Question: I am having some troubles with retrieving the data from the database scheme and displaying it in a grid, this is the sql scheme i use:

The view:
'''
{% extends 'MyBundle:Default:index.html.twig' %}
{% block body %}
<table class="table table-striped table-bordered">
<tr>
<th>Player name</th>
{% for action in actions %}
<th>{{ action.displayName }}</th>
{% endfor %}
</tr>
{% for stat in stats %}
<tr>
<td>{{ stat.playername }}</td>
{% for key, action in actions %}
{% for key2, a in stat.actions|group('id', stat.id) if (key2 == (key + 1)) %}
<td>{{ a|length }}</td>
{% else %}
<td>0</td>
{% endfor %}
{% endfor %}
</tr>
{% else %}
<p>No statistics have been found</p>
{% endfor %}
</table>
{% endblock %}
'''
the group function is used to group the data per user, this is the function i wrote :
namespace MyName\MyBundle\Twig;
'''
class GroupExtension extends \Twig_Extension
{
public function getFilters()
{
return array(
new \Twig_SimpleFilter('group', array($this, 'arrayGroup')),
);
}
public function arrayGroup($array, $element, $playerid)
{
$outputArr = array();
foreach($array as $key => $value)
{
if($value->getPlayer()->getId() == $playerid)
{
$outputArr[$value->getAction()->getId()][] = $value;
}
}
return $outputArr;
}
/**
* {inheritDoc}
*/
public function getName()
{
return 'group_extension';
}
}
'''
Everything works and such but it loads very slow ( I filled the tables with dummy records )
I think this is because i made a oneToMany relationship in the player entity to easily group everything. I just don't know any other possibilities.
This is the player entity
'''
use Doctrine\ORM\Mapping as ORM;
/**
* Player
*
* @ORM\Table(name="player")
* @ORM\Entity
*/
class Player
{
/**
* @var integer
*
* @ORM\Column(name="id", type="integer")
* @ORM\Id
* @ORM\GeneratedValue(strategy="NONE")
*/
private $id;
/**
* @var string
*
* @ORM\Column(name="playerName", type="string", length=17)
*/
private $playerName;
/**
* @var PlayerAction[]
*
* @ORM\OneToMany(targetEntity="PlayerAction", mappedBy="player")
*/
private $actions;
/**
* Set id
*
* @param integer $id
* @return Player
*/
public function setId($id)
{
$this->id = $id;
return $this;
}
/**
* Get id
*
* @return integer
*/
public function getId()
{
return $this->id;
}
/**
* Set playerName
*
* @param string $playerName
* @return Player
*/
public function setPlayerName($playerName)
{
$this->playerName = $playerName;
return $this;
}
/**
* Get playerName
*
* @return string
*/
public function getPlayerName()
{
return $this->playerName;
}
/**
* @param mixed $actions
*/
public function setActions($actions)
{
$this->actions = $actions;
}
/**
* @return mixed
*/
public function getActions()
{
return $this->actions;
}
}
'''
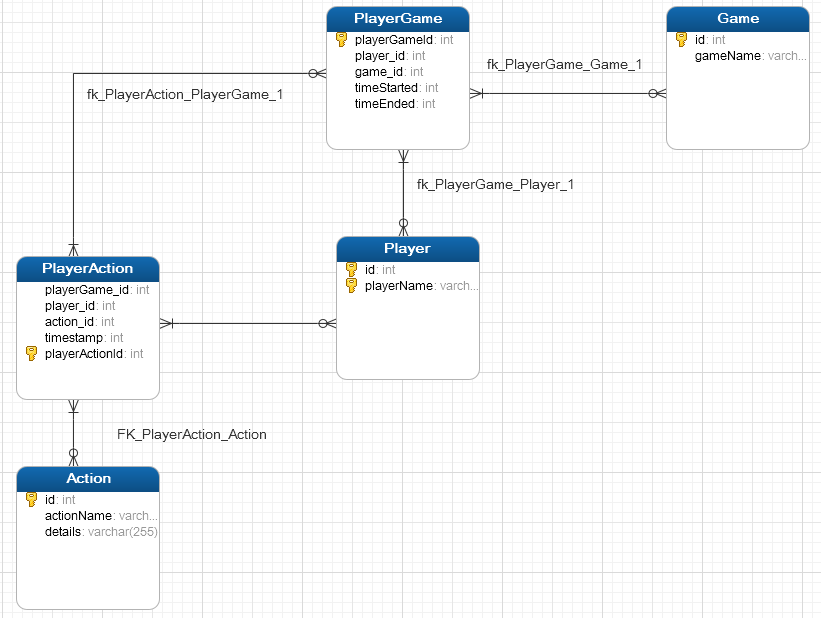
Answer: I fixed it,
this is the query i am executing:
'''
$queryActions = $em->createQuery(
"SELECT a.actionName, a.id, a.displayName
FROM MyBundle:Action a");
$actions = $queryActions->getResult();
$query = $em->createQuery(
"SELECT p.playerName, a.actionName, SUM(a) as amount
FROM MyBundle:Player p
LEFT JOIN p.actions pa
INNER JOIN pa.action a
GROUP BY pa.action, p
ORDER BY p.playerName ASC
"
);
$result = $query->getResult();
'''
that gave me a resultset where i could work with, i just manipulized it so it could give me a nice overview and good resultset to work with on the twig template
'''
$stats = array();
foreach($result as $record)
{
$stats[$record["playerName"]][] = $record;
}
$uarray = array();
foreach($stats as $playerstat)
{
# set all actions to 0 first, this way we prevent non sync stats
foreach($actions as $action)
{
$uarray[$playerstat[0]['playerName']][$action['actionName']] = 0;
}
# now set it's good stats
foreach($playerstat as $actionstat)
{
//$uarray[$actionstat['playerName']]["playerName"] = $actionstat['playerName'];
$uarray[$actionstat['playerName']][$actionstat['actionName']] = $actionstat['amount'];
}
}
$data['stats'] = $uarray;
$data['actions'] = $actions;
'''
I hope this can be of any use to someone :)